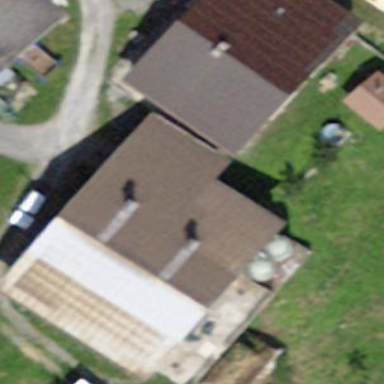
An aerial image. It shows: Rural barn.